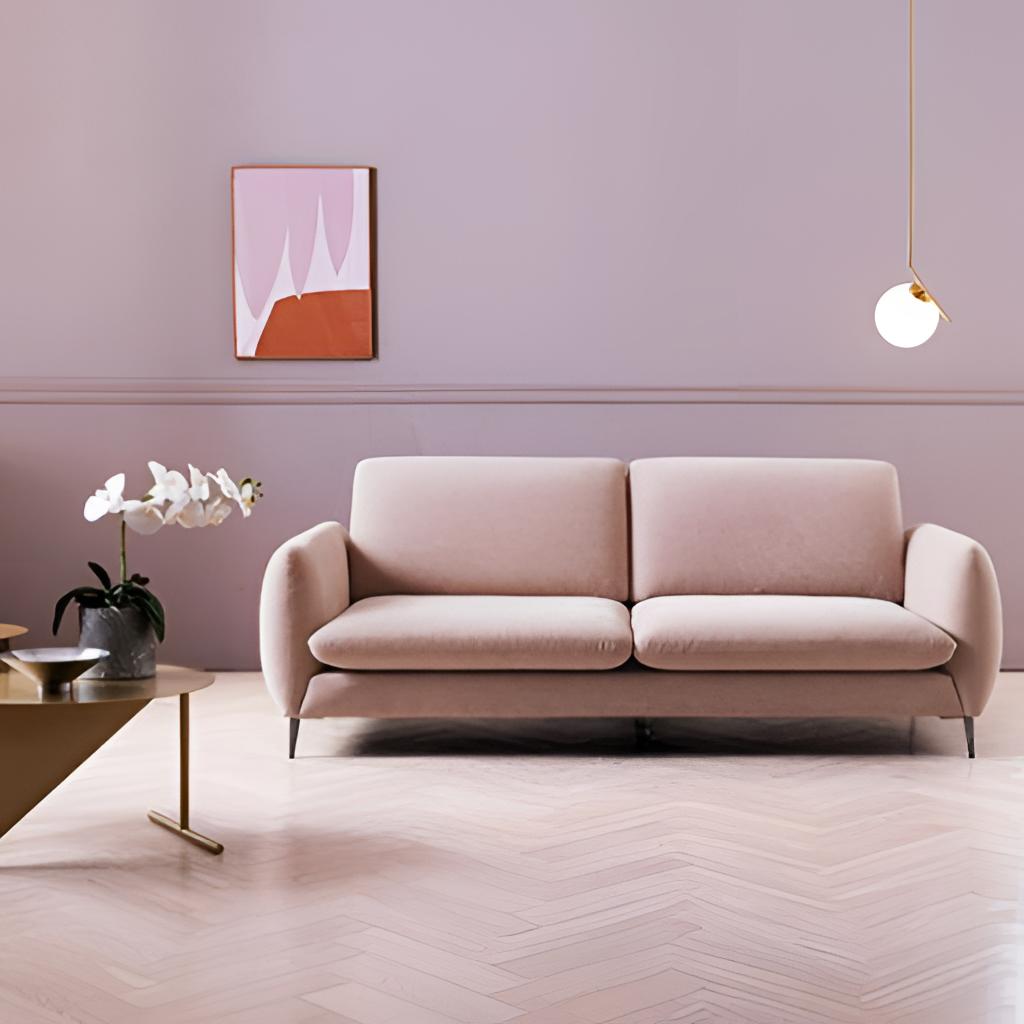
fabric sofa, living room, modern, paint wallpaper, with solid pattern, cream wood flooring, with herringbone pattern